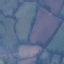
Land use / land cover: Pasture